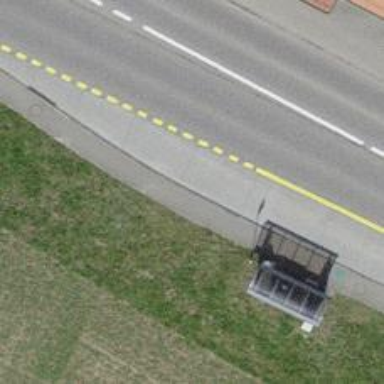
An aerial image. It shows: Platform with shelter for public transport.